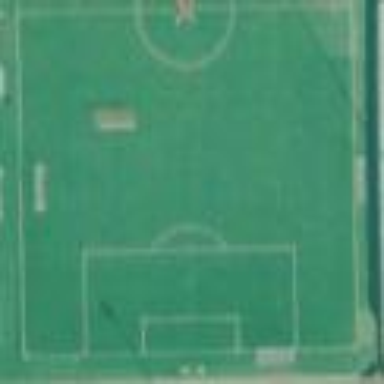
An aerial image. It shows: Soccer pitch for outdoor sports and leisure activities.